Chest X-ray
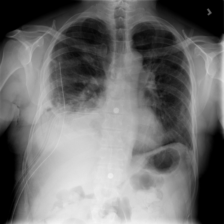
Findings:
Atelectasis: negative
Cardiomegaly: negative
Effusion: negative
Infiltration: positive
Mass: negative
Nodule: negative
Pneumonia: negative
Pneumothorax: negative
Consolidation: negative
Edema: negative
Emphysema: negative
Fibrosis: negative
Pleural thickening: negative
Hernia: negative